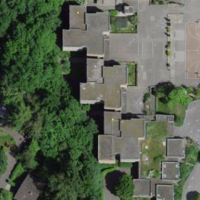
EUNIS habitat code: 54
Species observed at this site:
Acer pseudoplatanus
Hygromia cinctella